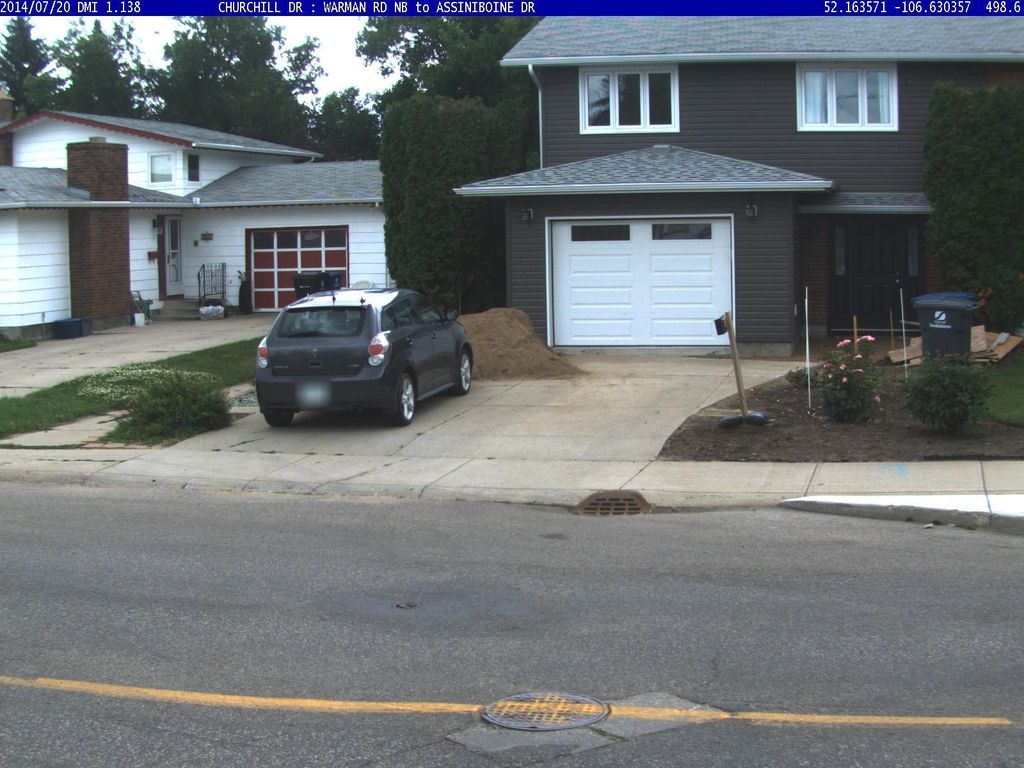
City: saskatoon